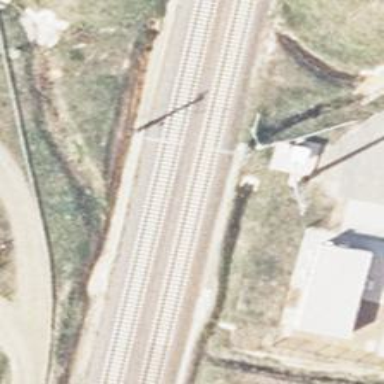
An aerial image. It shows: Milestone along the railway with catenary mast.